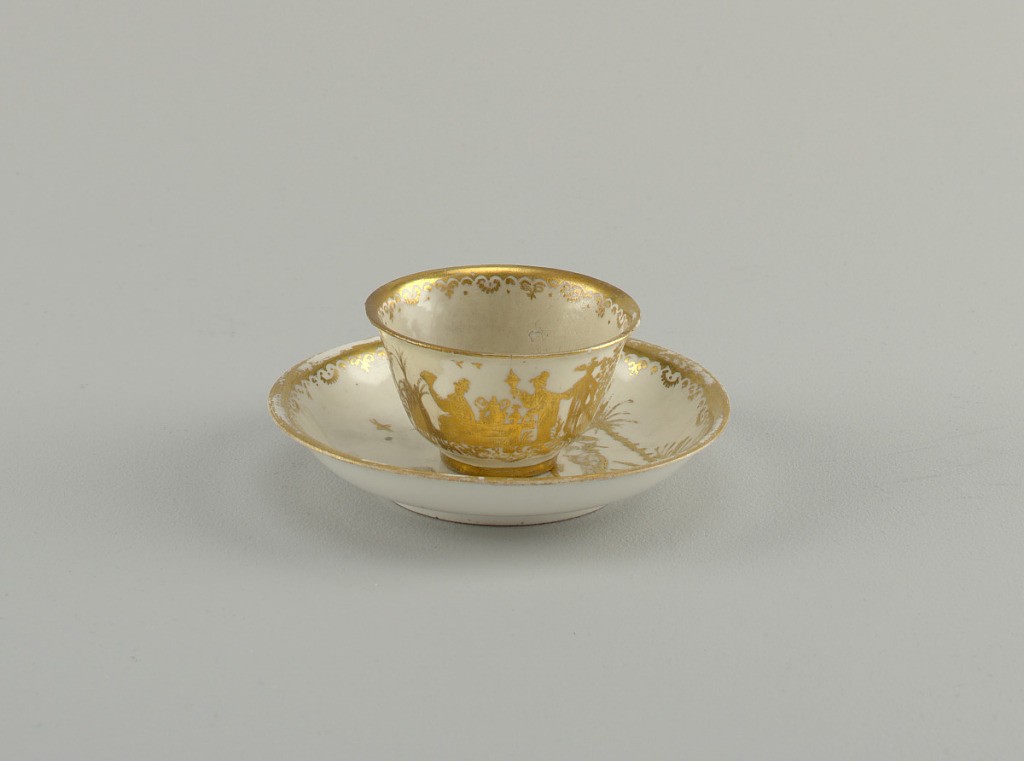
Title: Tea Bowl and Saucer with "Hausmaler" Decor
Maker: Meissen Porcelain Manufactory, German, active from 1710 to the present
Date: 1720–1730
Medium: hard paste porcelain, gold
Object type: tea bowl and saucer
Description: Bell-shaped cup, flat saucer with curved sides and ring foot. Engraved gilt chinoiserie decoration of figures, birds, trees and scrolls.